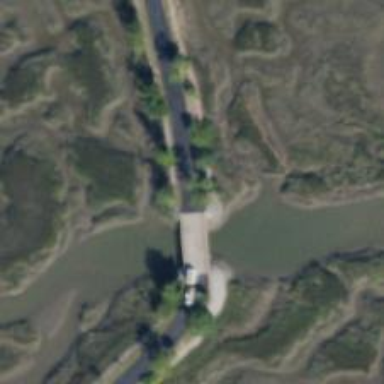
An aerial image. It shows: Residential road with bridge.